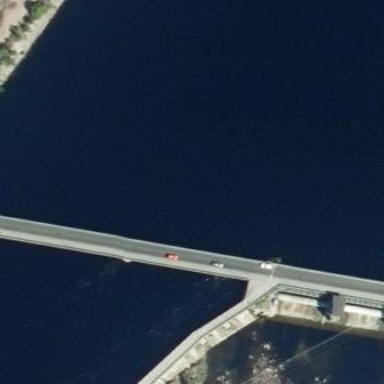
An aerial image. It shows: Man-made bridge.